Question: This is a shot from <URL>

What can be the kind of scenarios in which instead of having something like Oracle's <URL>, I will need to store ?
Coming specifically to this example, why do I need to store multiple versions of a html page in my database? It cannot act as a backup because anyways all the versions are not there, only some of them are (say last 5).
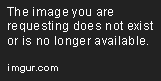
Answer: Cases:
You want to know how daa has changed in the past. Examples: Tracking order status as it goes through the process. Track customer addresses even when they moved.
This can be a business requirement, or it can be - actually - a legal requirement. Quite often both.